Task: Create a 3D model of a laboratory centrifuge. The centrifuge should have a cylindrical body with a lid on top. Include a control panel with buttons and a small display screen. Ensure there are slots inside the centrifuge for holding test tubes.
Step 3:
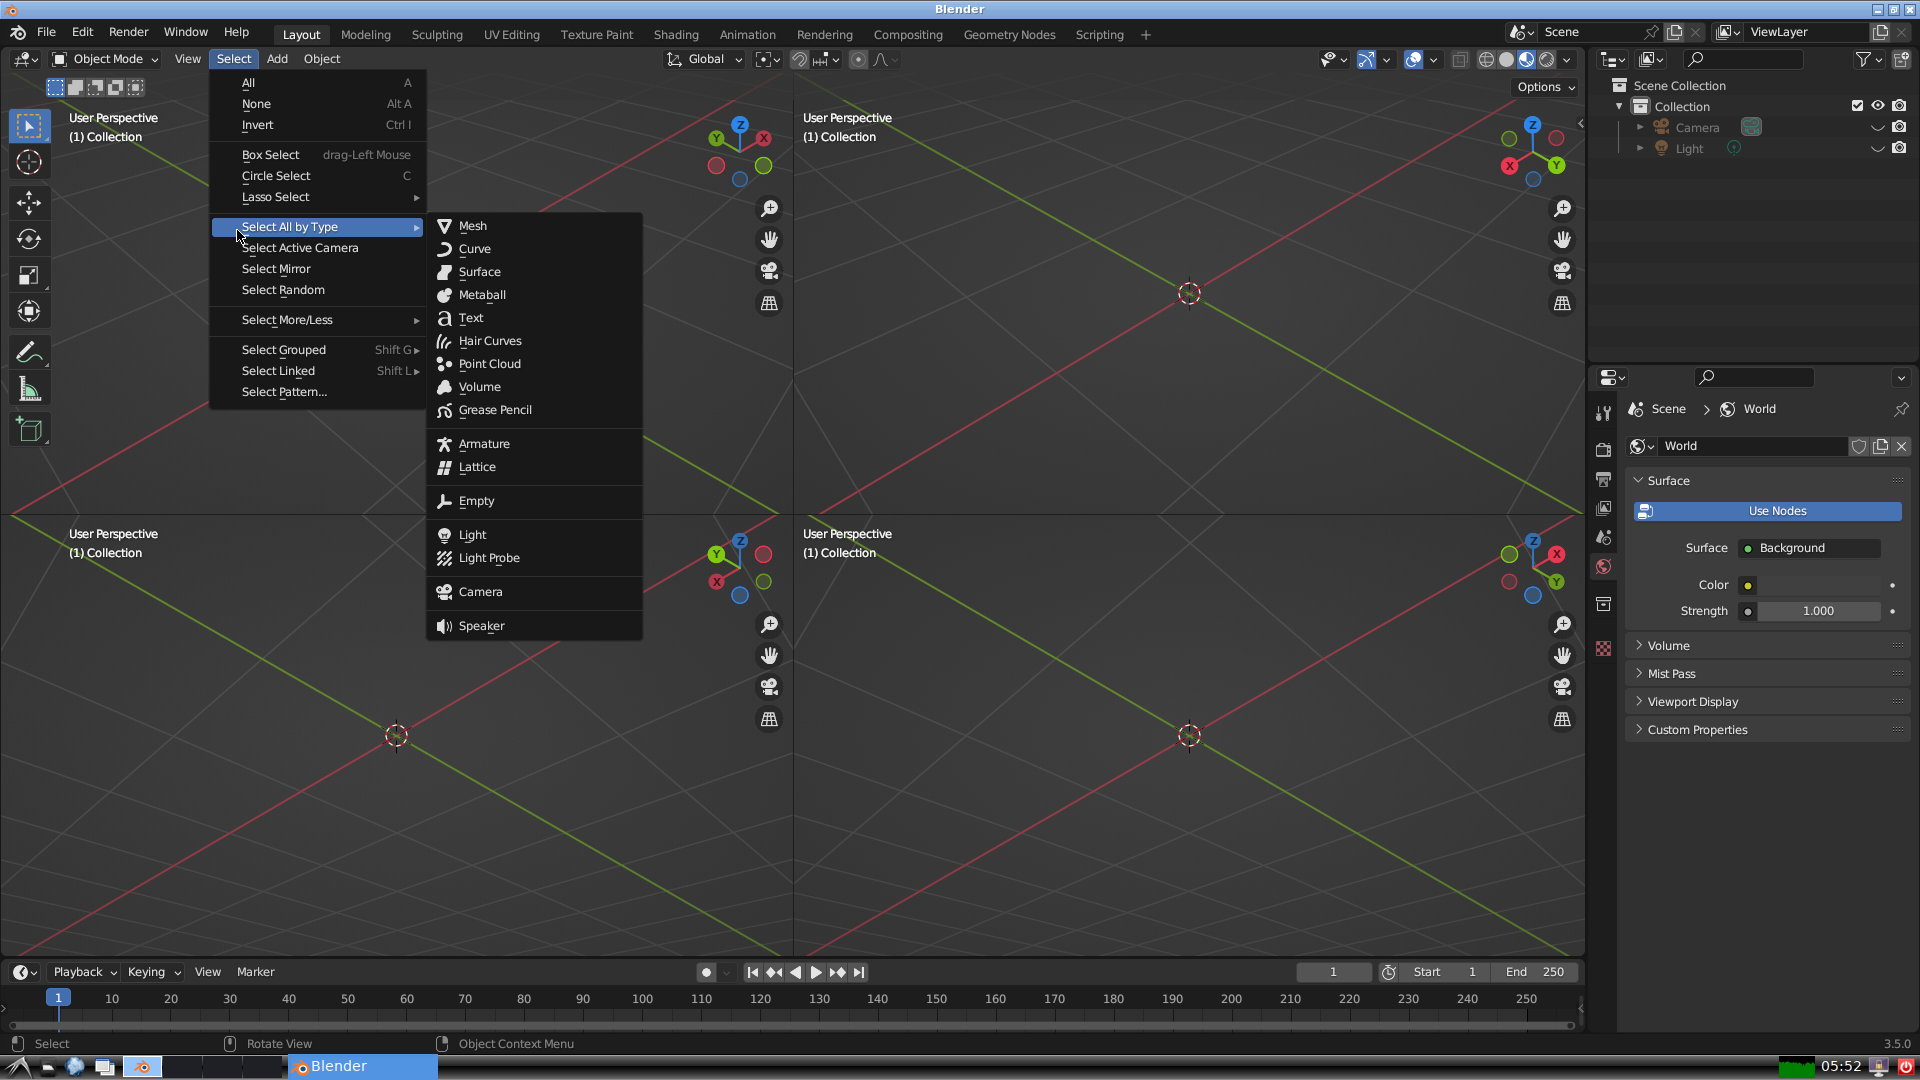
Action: {"mouse_move": [445, 230]}